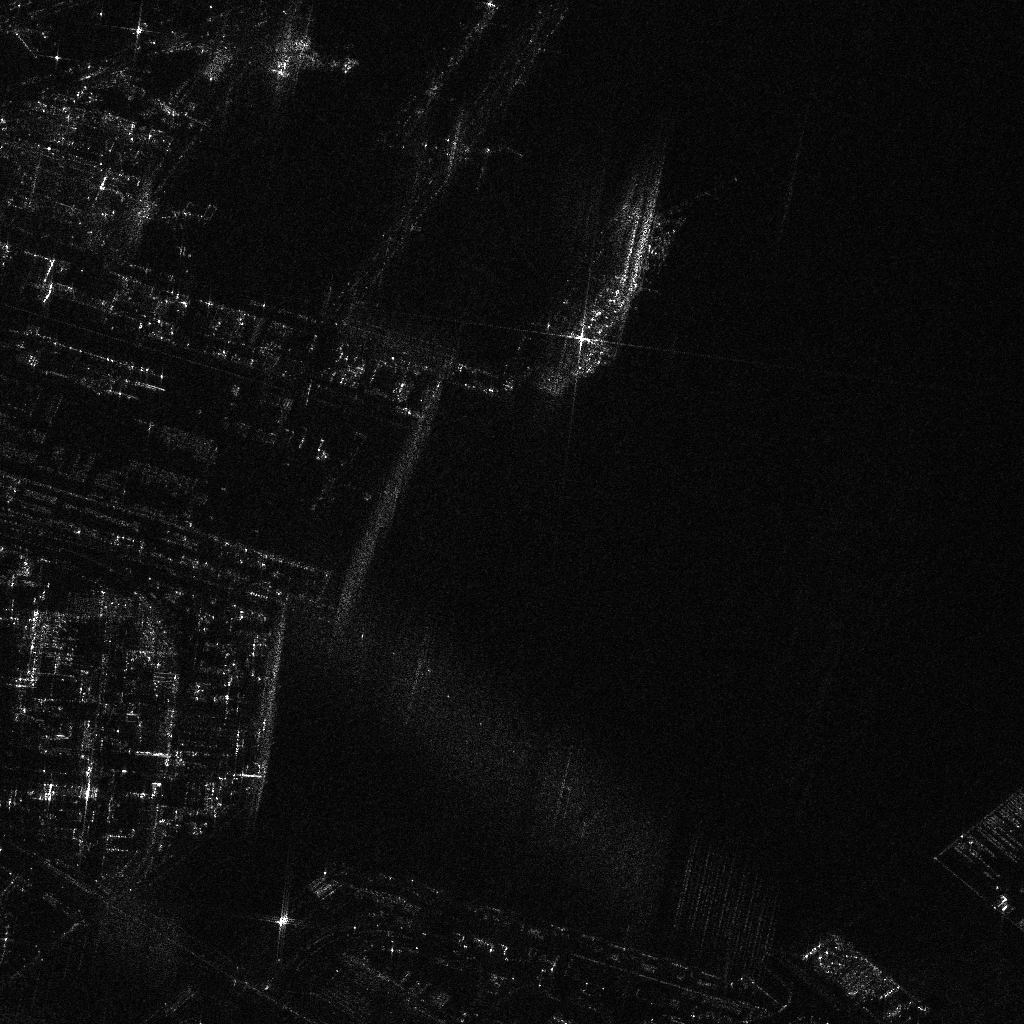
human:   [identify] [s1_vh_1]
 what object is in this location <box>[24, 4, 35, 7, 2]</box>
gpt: <ref>1 large container at the top left</ref>